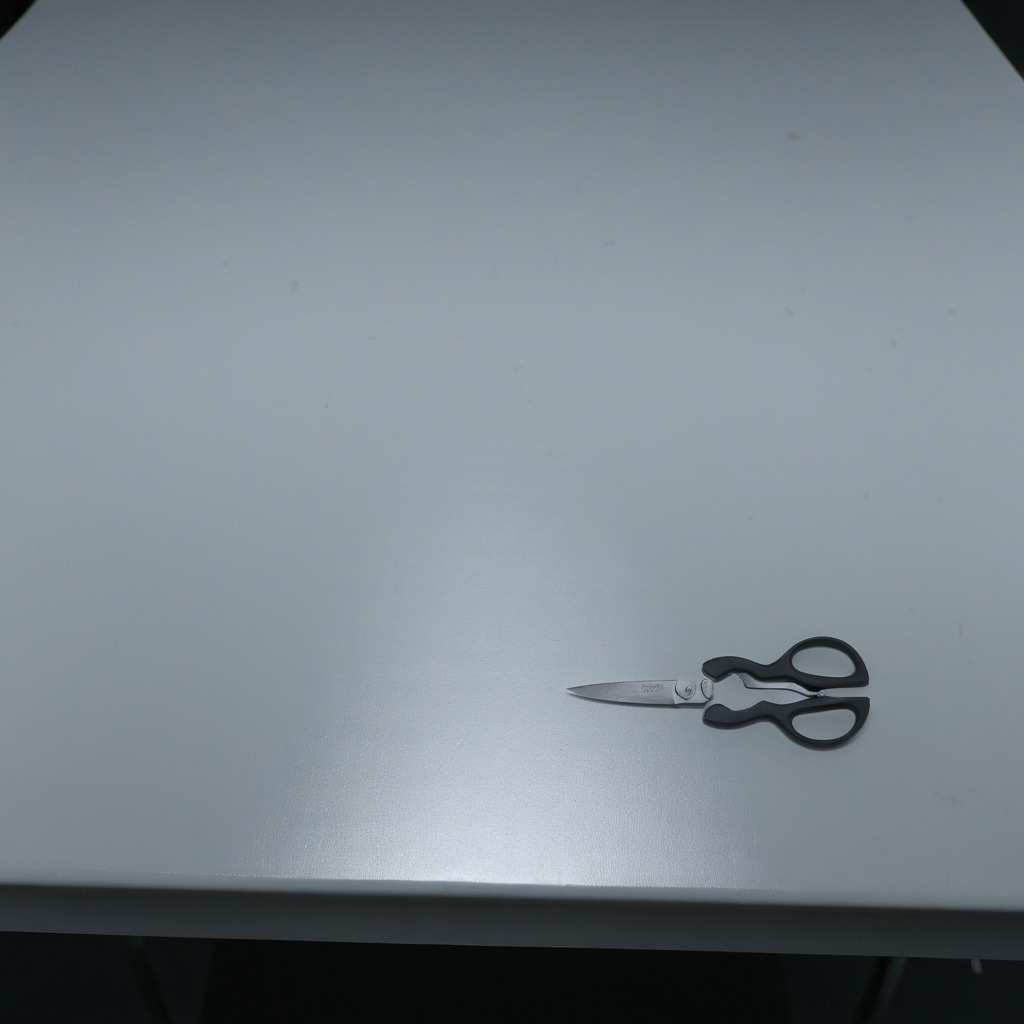
A scissor lies on the table in a railway signal maintenance room.